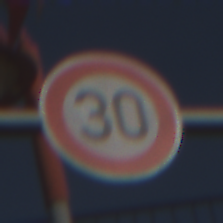
Verkehrszeichen: Geschwindigkeit30
Umgebung: Outdoor, Special
Tageszeit: MorningAfternoon
Wetter: PartlyCloudy
Licht: Natural
Jahreszeit: NotSpecified
Kontrast: HighContrast